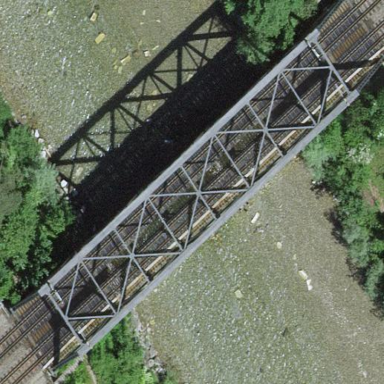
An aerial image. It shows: Truss bridge has been captured in the image.